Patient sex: M
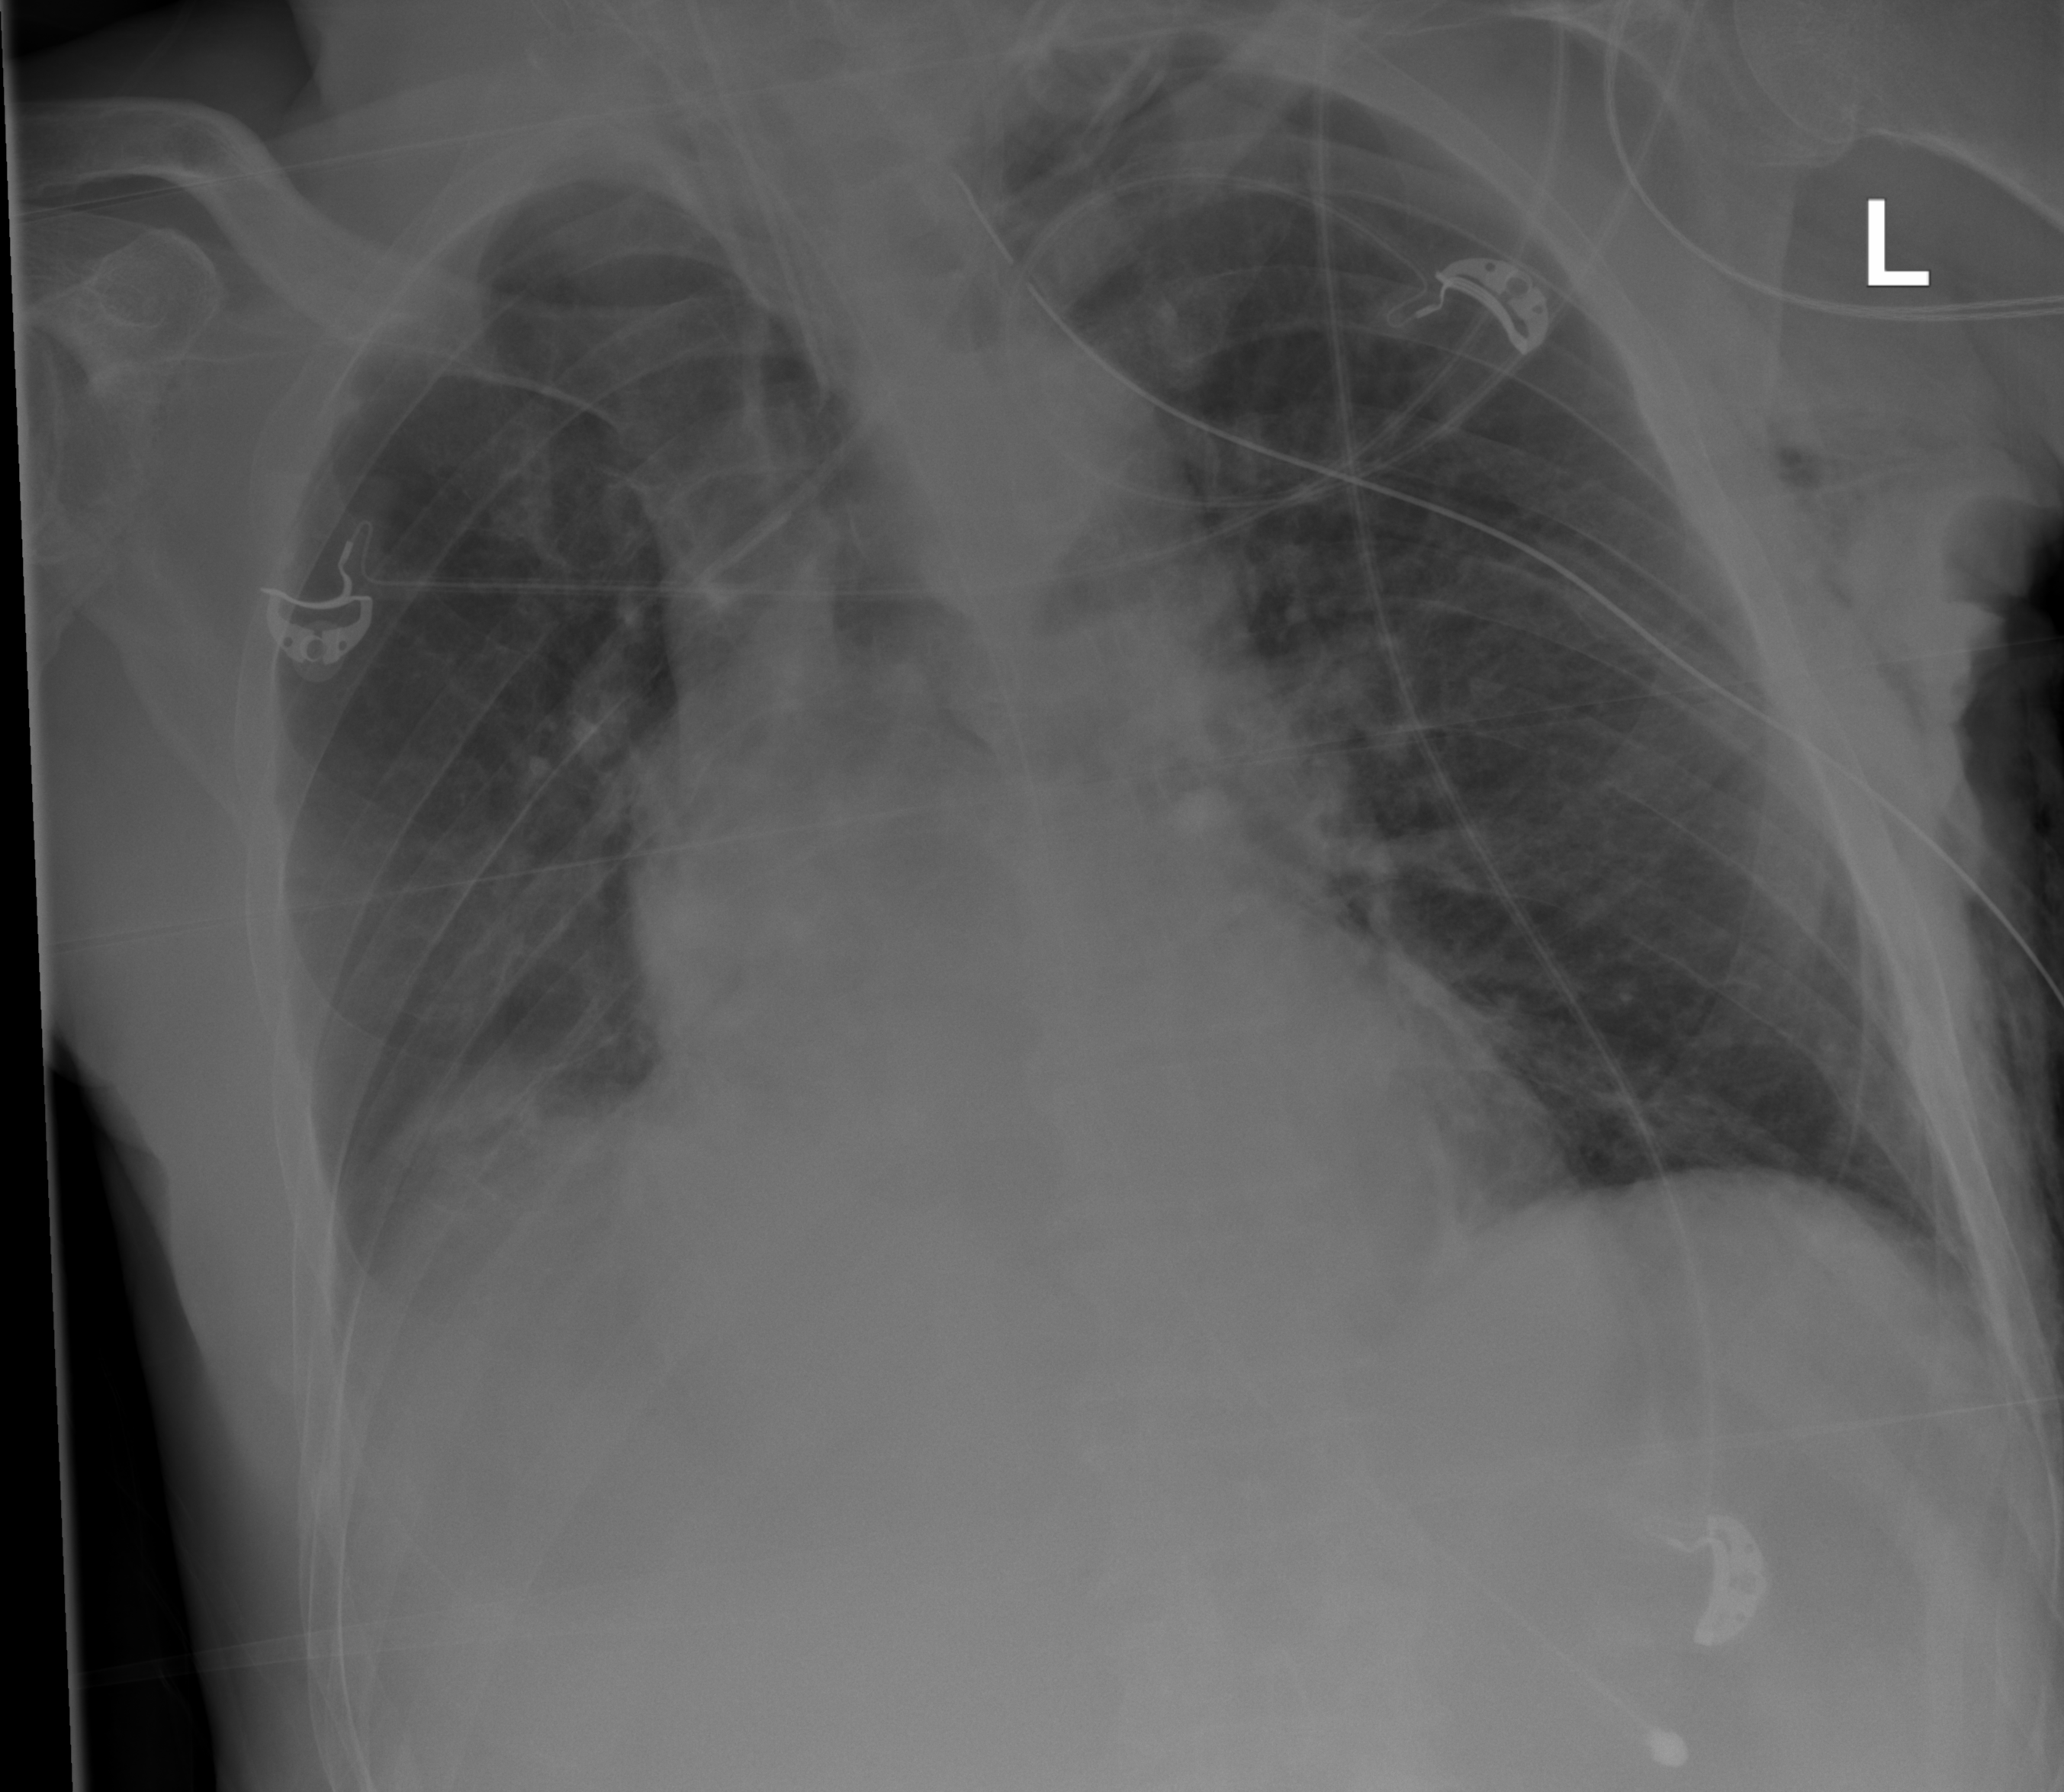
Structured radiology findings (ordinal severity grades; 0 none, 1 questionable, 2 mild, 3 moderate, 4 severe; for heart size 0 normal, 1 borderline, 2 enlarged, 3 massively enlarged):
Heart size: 0
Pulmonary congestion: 1
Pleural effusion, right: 1
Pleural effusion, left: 0
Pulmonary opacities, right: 0
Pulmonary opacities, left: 0
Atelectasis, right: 2
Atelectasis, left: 2